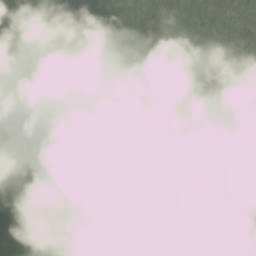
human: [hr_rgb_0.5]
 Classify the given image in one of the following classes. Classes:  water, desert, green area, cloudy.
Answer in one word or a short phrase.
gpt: cloudy